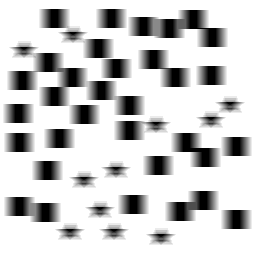
Squares: 33
Triangles: 0
Stars: 11
Total shapes: 44